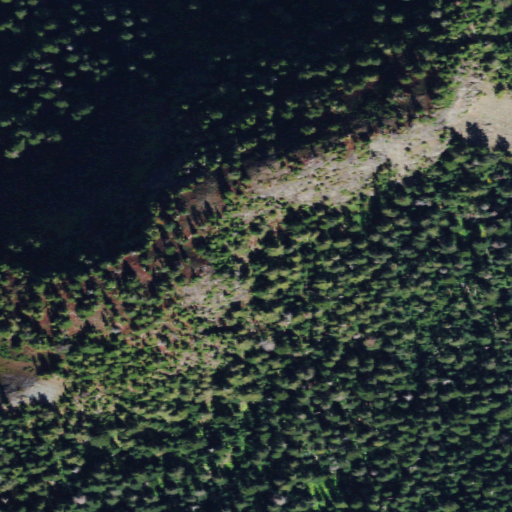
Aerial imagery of mountain in Washington named Mount Baker Vista containing evergreen forest and shrub